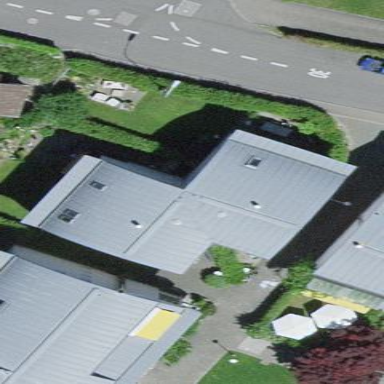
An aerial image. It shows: Residential building with flat roof.